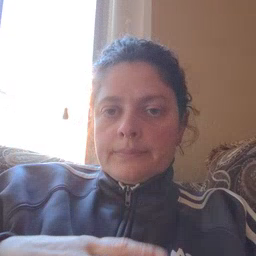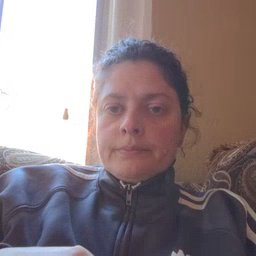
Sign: man